Question: A part of my application is to download images from a url and parse them to listview and single imgaview. Generaly it does not work, however some images appear occasionally.

'''
public class ImageLoader {
MemoryCache memoryCache=new MemoryCache();
FileCache fileCache;
private Map<ImageView, String> imageViews=Collections.synchronizedMap(new WeakHashMap<ImageView, String>());
ExecutorService executorService;
public ImageLoader(Context context){
fileCache=new FileCache(context);
executorService=Executors.newFixedThreadPool(5);
}
int stub_id = R.drawable.ic_launcher;
public void DisplayImage(String uurl, int loader, ImageView imageView)
{
String url = uurl.replaceAll(" ", "%20");
url = url.replaceAll("
", "%20");
stub_id = loader;
imageViews.put(imageView, url);
Bitmap bitmap=memoryCache.get(url);
if(bitmap!=null)
imageView.setImageBitmap(bitmap);
else
{
queuePhoto(url, imageView);
imageView.setImageResource(loader);
}
}
private void queuePhoto(String url, ImageView imageView)
{
PhotoToLoad p=new PhotoToLoad(url, imageView);
executorService.submit(new PhotosLoader(p));
}
private Bitmap getBitmap(String url)
{
File f=fileCache.getFile(url);
//from SD cache
Bitmap b = decodeFile(f);
if(b!=null)
return b;
return downloadBitmap(url);
//from web
/*try {
Bitmap bitmap=null;
URL imageUrl = new URL(url);
HttpURLConnection conn = (HttpURLConnection)imageUrl.openConnection();
conn.setConnectTimeout(30000);
conn.setReadTimeout(30000);
conn.setInstanceFollowRedirects(true);
InputStream is=conn.getInputStream();
OutputStream os = new FileOutputStream(f);
Utils.CopyStream(is, os);
os.close();
bitmap = decodeFile(f);
return bitmap;
} catch (Exception ex){
ex.printStackTrace();
return null;
}*/
}
Bitmap downloadBitmap(String url){
Bitmap bmp = null;
URL url_1 = null;
try {
url_1 = new URL(url);
bmp = BitmapFactory.decodeStream(url_1.openConnection().getInputStream());
} catch (Exception e) {
Log.v("Error while downloading bitmap from url", e.getMessage());
}
return bmp;
}
//decodes image and scales it to reduce memory consumption
private Bitmap decodeFile(File f){
try {
//decode image size
BitmapFactory.Options o = new BitmapFactory.Options();
o.inJustDecodeBounds = true;
BitmapFactory.decodeStream(new FileInputStream(f),null,o);
//Find the correct scale value. It should be the power of 2.
final int REQUIRED_SIZE=70;
int width_tmp=o.outWidth, height_tmp=o.outHeight;
int scale=1;
while(true){
if(width_tmp/2<REQUIRED_SIZE || height_tmp/2<REQUIRED_SIZE)
break;
width_tmp/=2;
height_tmp/=2;
scale*=2;
}
//decode with inSampleSize
BitmapFactory.Options o2 = new BitmapFactory.Options();
o2.inSampleSize=scale;
return BitmapFactory.decodeStream(new FileInputStream(f), null, o2);
} catch (FileNotFoundException e) {}
return null;
}
//Task for the queue
private class PhotoToLoad
{
public String url;
public ImageView imageView;
public PhotoToLoad(String u, ImageView i){
url=u;
imageView=i;
}
}
class PhotosLoader implements Runnable {
PhotoToLoad photoToLoad;
PhotosLoader(PhotoToLoad photoToLoad){
this.photoToLoad=photoToLoad;
}
public void run() {
if(imageViewReused(photoToLoad))
return;
Bitmap bmp=getBitmap(photoToLoad.url);
memoryCache.put(photoToLoad.url, bmp);
if(imageViewReused(photoToLoad))
return;
BitmapDisplayer bd=new BitmapDisplayer(bmp, photoToLoad);
Activity a=(Activity)photoToLoad.imageView.getContext();
a.runOnUiThread(bd);
}
}
boolean imageViewReused(PhotoToLoad photoToLoad){
String tag=imageViews.get(photoToLoad.imageView);
if(tag==null || !tag.equals(photoToLoad.url))
return true;
return false;
}
//Used to display bitmap in the UI thread
class BitmapDisplayer implements Runnable
{
Bitmap bitmap;
PhotoToLoad photoToLoad;
public BitmapDisplayer(Bitmap b, PhotoToLoad p){bitmap=b;photoToLoad=p;}
public void run()
{
if(imageViewReused(photoToLoad))
return;
if(bitmap!=null)
photoToLoad.imageView.setImageBitmap(bitmap);
else
photoToLoad.imageView.setImageResource(stub_id);
}
}
public void clearCache() {
memoryCache.clear();
fileCache.clear();
}
}
'''
filecash
'''
public class FileCache {
private File cacheDir;
public FileCache(Context context){
//Find the dir to save cached images
if (android.os.Environment.getExternalStorageState().equals(android.os.Environment.MEDIA_MOUNTED))
cacheDir=new File(android.os.Environment.getExternalStorageDirectory(),"TempImages");
else
cacheDir=context.getCacheDir();
if(!cacheDir.exists())
cacheDir.mkdirs();
}
public File getFile(String url){
String filename=String.valueOf(url.hashCode());
File f = new File(cacheDir, filename);
return f;
}
public void clear(){
File[] files=cacheDir.listFiles();
if(files==null)
return;
for(File f:files)
f.delete();
}
}
'''
memory cash
'''
public class MemoryCache {
private Map<String, SoftReference<Bitmap>> cache=Collections.synchronizedMap(new HashMap<String, SoftReference<Bitmap>>());
public Bitmap get(String id){
if(!cache.containsKey(id))
return null;
SoftReference<Bitmap> ref=cache.get(id);
return ref.get();
}
public void put(String id, Bitmap bitmap){
cache.put(id, new SoftReference<Bitmap>(bitmap));
}
public void clear() {
cache.clear();
}
}
'''
utilis
'''
public class Utils {
public static void CopyStream(InputStream is, OutputStream os)
{
final int buffer_size=1024;
try
{
byte[] bytes=new byte[buffer_size];
for(;;)
{
int count=is.read(bytes, 0, buffer_size);
if(count==-1)
break;
os.write(bytes, 0, count);
}
}
catch(Exception ex){}
}
}
'''
adapter
'''
public class CandidateAdapter extends BaseAdapter{
Context ctx;
LayoutInflater lInflater;
ArrayList<Candidate> objects;
CandidateAdapter(Context context, ArrayList<Candidate> candidates) {
ctx = context;
objects = candidates;
lInflater = (LayoutInflater) ctx
.getSystemService(Context.LAYOUT_INFLATER_SERVICE);
}
public int getCount() {
return objects.size();
}
public Object getItem(int position) {
return objects.get(position);
}
public long getItemId(int position) {
return position;
}
Candidate getCandidate(int position) {
return ((Candidate) getItem(position));
}
public View getView(int position, View convertView, ViewGroup parent) {
// ispol'zuem sozdannye, no ne ispol'zuemye view
View view = convertView;
if (view == null) {
view = lInflater.inflate(R.layout.inbox_list_item, parent, false);
}
Candidate p = getCandidate(position);
((TextView) view.findViewById(R.id.from)).setText(p.get_name());
((TextView) view.findViewById(R.id.subject)).setText(p.get_office());
((RatingBar) view.findViewById(R.id.rateindicator)).setRating(p.get_ranking());
int loader = R.drawable.loader;
ImageView image = (ImageView) view.findViewById(R.id.photo);
String image_url = p.get_photograph();
ImageLoader imgLoader = new ImageLoader(ctx);
imgLoader.DisplayImage(image_url, loader, image);
return view;
}
}
'''
activity
'''
public class InboxActivity extends ListActivity {
List<Candidate> candidates;
private DatabaseHandler db;
public void onDestroy(){
if (db != null)
db.close();
super.onDestroy();
//db.close();
}
@Override
public void onCreate(Bundle savedInstanceState) {
super.onCreate(savedInstanceState);
setContentView(R.layout.inbox_list);
db = new DatabaseHandler(this);
candidates = db.getAllCandidates(1);
db.close();
CandidateAdapter adapter = new CandidateAdapter(this,(ArrayList) candidates);
ListView lvMain = getListView();
//String numofrows = "" + candidates.size();
//Log.d("Number of candidates", numofrows);
lvMain.setAdapter(adapter);
lvMain.setOnItemClickListener(new OnItemClickListener() {
public void onItemClick(AdapterView<?> parent, View view,
int position, long id) {
// getting values from selected ListItem
String name = ((TextView) view.findViewById(R.id.from)).getText().toString();
Log.d("Name ", name);
// Starting new intent
Intent in = new Intent(getApplicationContext(), SingleMenuItemActivity.class);
in.putExtra("name", name);
Log.d("Starting activity ", "Yeah ");
startActivity(in);
}
});
}
}
'''
logcat warnings
12-16 08:35:33.525: W/Zygote(33): Preloaded drawable resource #0x1080093 (res/drawable-hdpi/sym_def_app_icon.png) that varies with configuration!!
Can anyone help me out figure the problem here?
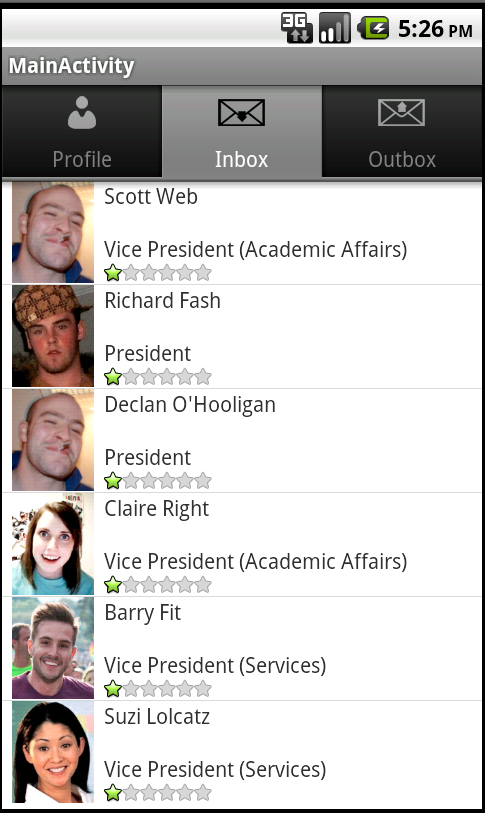
Answer: I think it might be problem in url means it contain blank space in it. so to download image if its url contain blank use below code.
'''
public void DisplayImage(String uurl, int loader, ImageView imageView)
{
String url = uurl.replaceAll(" ", "%20");
stub_id = loader;
imageViews.put(imageView, url);
Bitmap bitmap=memoryCache.get(url);
if(bitmap!=null)
imageView.setImageBitmap(bitmap);
else
{
queuePhoto(url, imageView);
imageView.setImageResource(loader);
}
}
'''
Use this to download bitmap from specified url.
'''
Bitmap downloadBitmap(String url)
{
URL url_1 = null;
try {
url_1 = new URL(url);
bmp = BitmapFactory.decodeStream(url_1.openConnection().getInputStream());
} catch (Exception e) {
Log.v("Error while downloading bitmap from url", e.getMessage());
}
return bmp;
}
'''